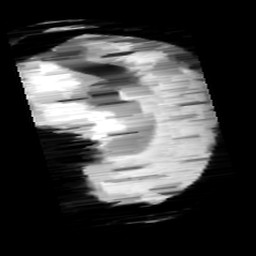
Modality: minIP
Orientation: sagittal
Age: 11
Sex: male
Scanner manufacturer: siemens
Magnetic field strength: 3 T
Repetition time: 0.027 s
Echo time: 0.02 s